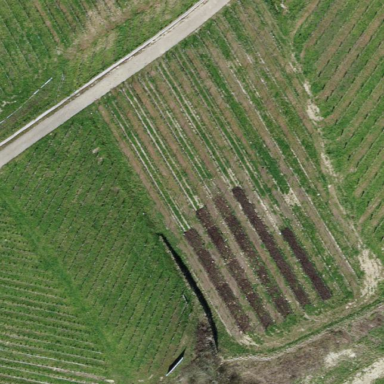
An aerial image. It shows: Vineyard.